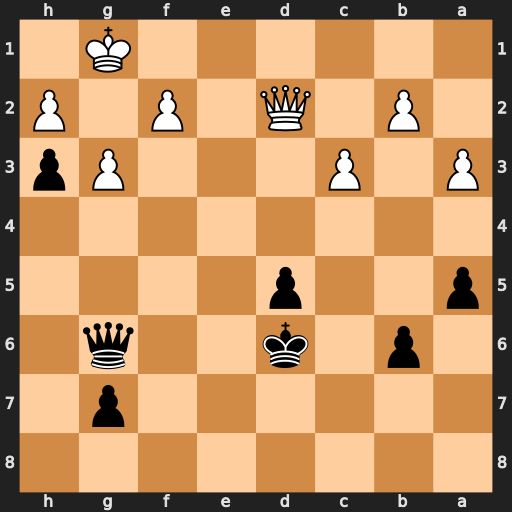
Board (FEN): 8/6p1/1p1k2q1/p2p4/8/P1P3Pp/1P1Q1P1P/6K1
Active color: b
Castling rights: -
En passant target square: -
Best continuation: Qb1+ Qc1 Qxc1#